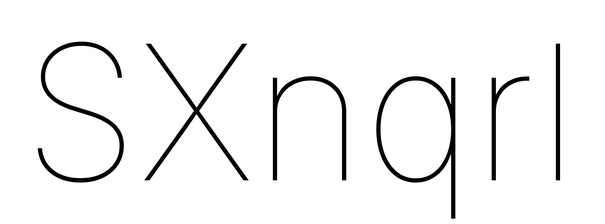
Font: Inter_Thin